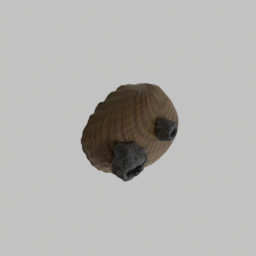
Label: animals